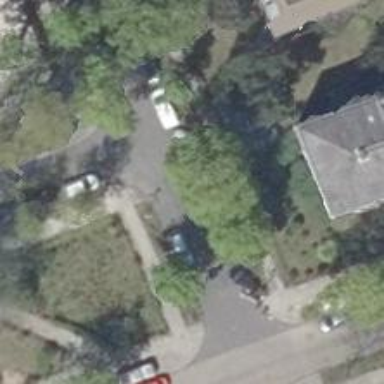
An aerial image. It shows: Residential road with sidewalks on both sides.